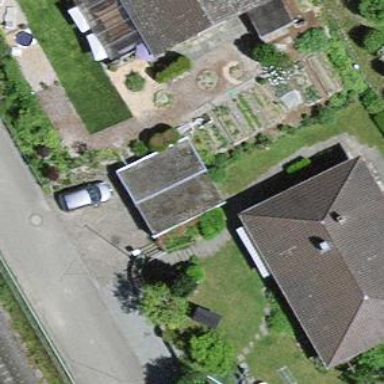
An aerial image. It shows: Group of garages.